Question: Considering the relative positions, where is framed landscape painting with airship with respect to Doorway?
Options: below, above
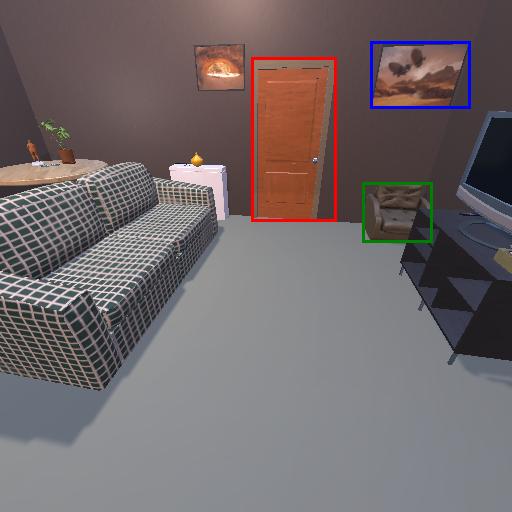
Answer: below